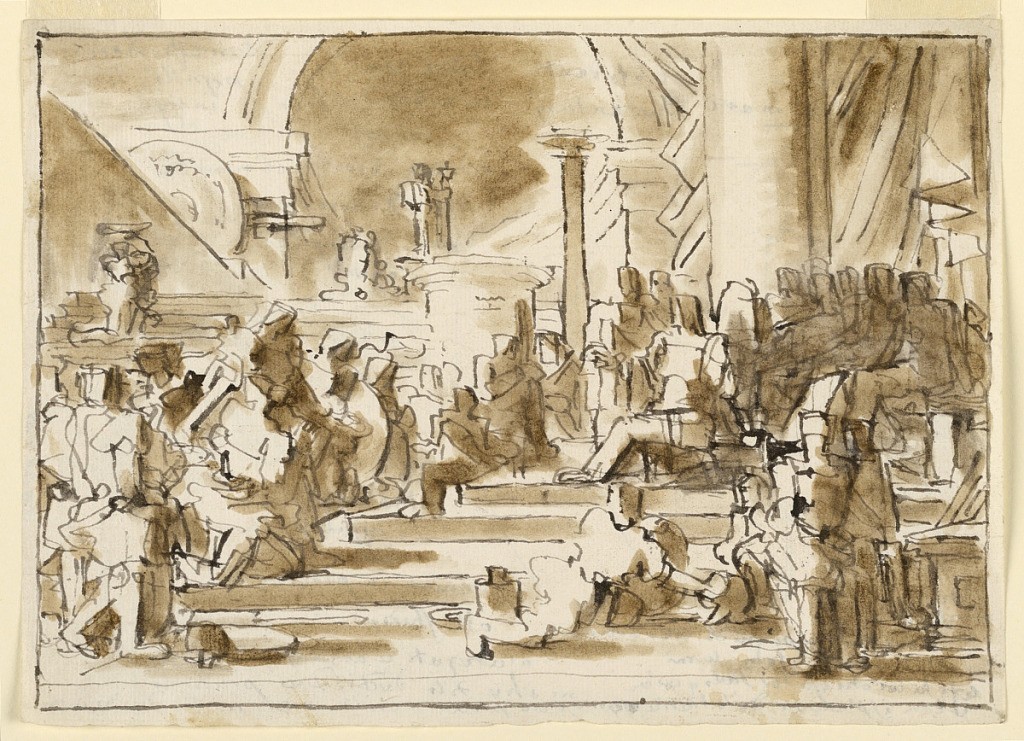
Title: Classical Scene with Figures and Monuments
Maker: Fortunato Duranti, Italian, 1787 - 1863
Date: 1820–1850
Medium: Pen and ink, brush and sepia wash on paper
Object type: Drawing
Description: Classical Scene with Figures and Monuments. Large figure at center right appears to preside over the gathering, while figure at lower center appears to be begging or punished.